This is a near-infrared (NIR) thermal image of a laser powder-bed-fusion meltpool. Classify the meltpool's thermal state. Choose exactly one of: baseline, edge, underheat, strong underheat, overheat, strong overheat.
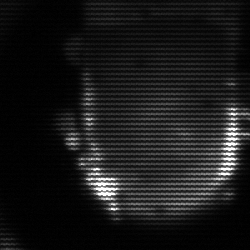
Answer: baseline